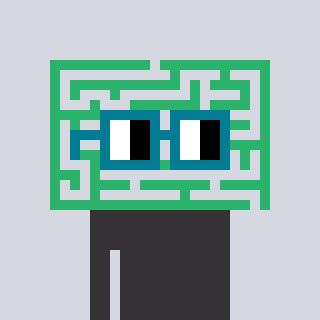
a pixel art character with square dark green glasses, a maze-shaped head and a grayscale-colored body on a cool background